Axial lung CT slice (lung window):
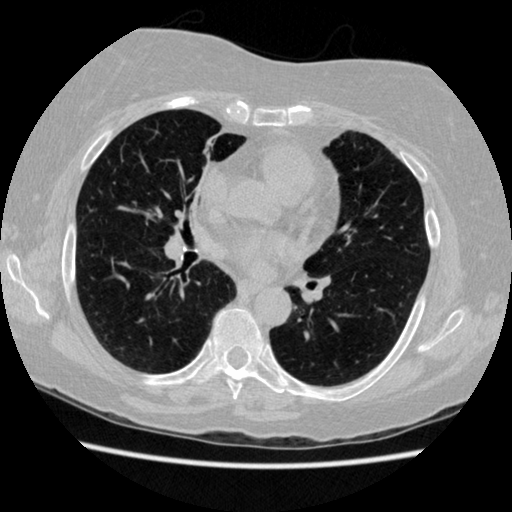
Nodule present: no